Question: As i am newbie in BlackBerry development, i don't know what should i implement for the below problem:
I want to load web page inside the webview (Navigation should be within application) and hide the URL address bar of the webview.)
I know the solution we do in Android as to make webViewClient and load the same inside the WebView inside the Android. But i don't know about the exact solution for the BlackBerry.
One more thing, i have gone through <URL> demo but i am not able to load even this example:

## Update:
I am able to load the URL and below error is gone by starting simulator with 'MDS' service.
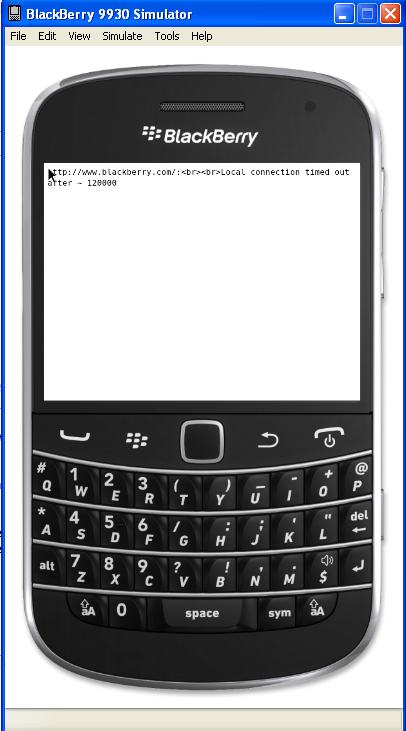
Answer: <URL> should be the right solution. Make sure that the simulator is correctly configured by accessing a web page in the blackberry browser.